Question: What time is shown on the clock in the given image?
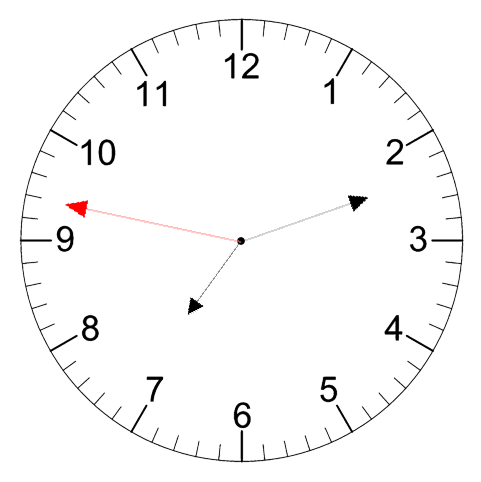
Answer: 07:11:47